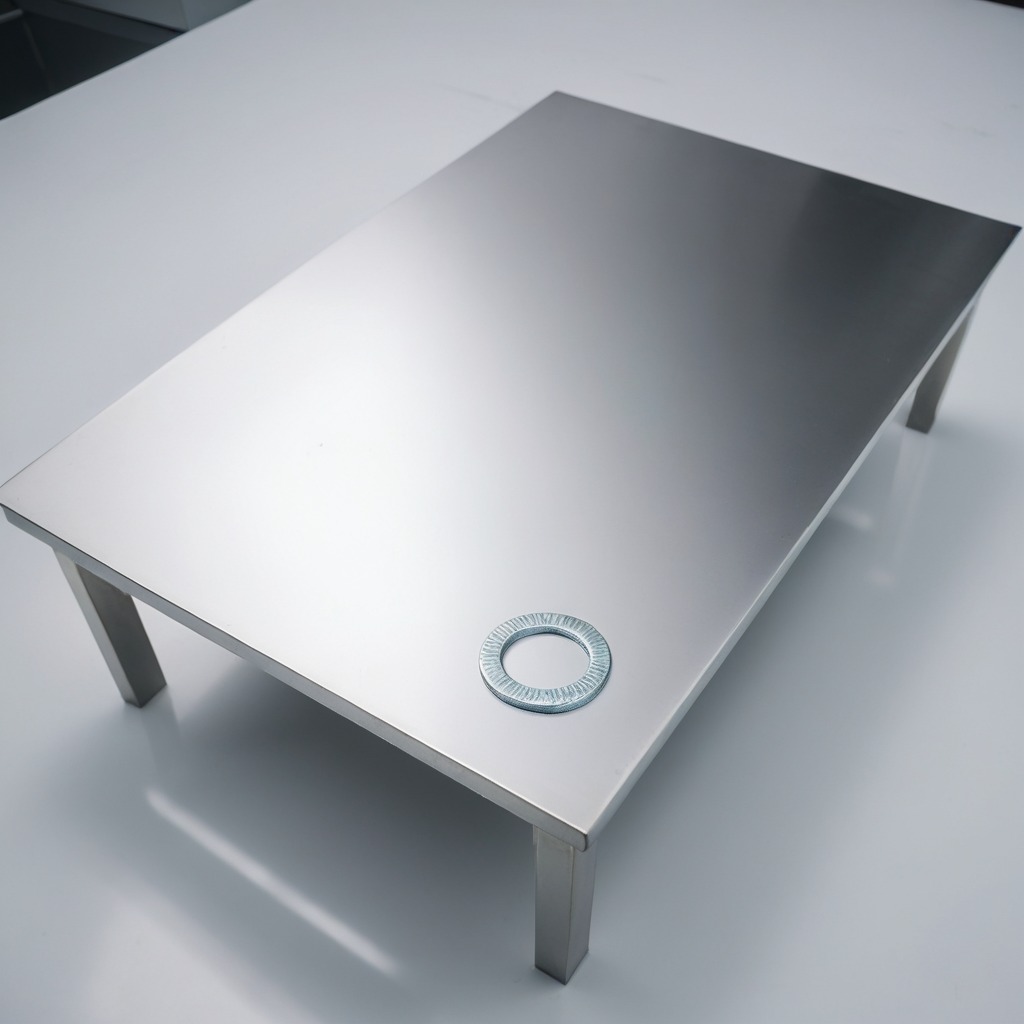
A flat metal washer is lying on the stainless steel table.